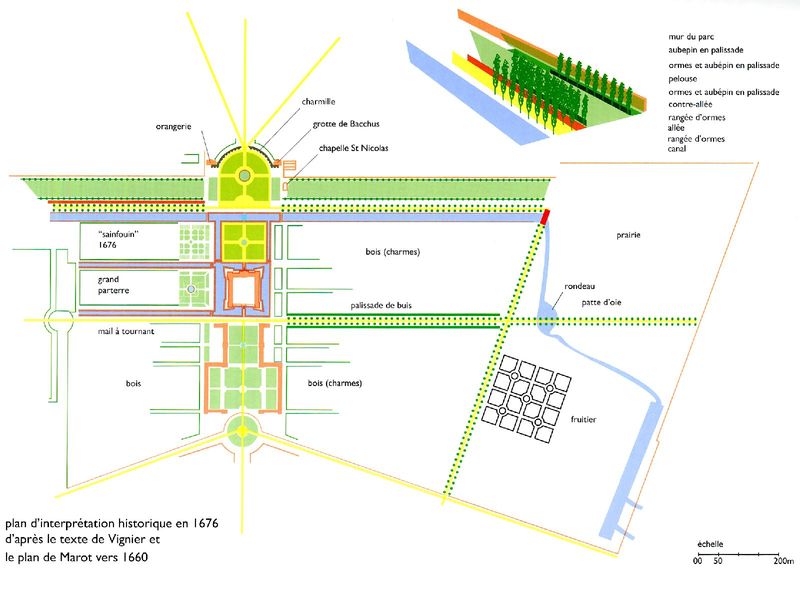
Titel: Le Chateau & La Cité Idéale Richelieu
Standort: Tour de Mosson (EU - F)
Schlagwörter: dunkel, wasser, bäume, gelb, grün, skizze, zeichnung, zimmer, dach, park, rot, architektur, barock, wege, wald, garten, farbig, schrift, ansicht, mauer, allee, gelände, linien, französisch, burg, text, entwurf, schema, namen, alleen, kapelle, beete, wäldchen, parterre, plan, orangerie, legende, erklärung, grundriss, maßstab, versailles, lageplan, gartenarchitektur, gartenhaus, wassergraben, erläuterung, faltplan, bete, hausplan, marot, groote, plan 1676, vignier